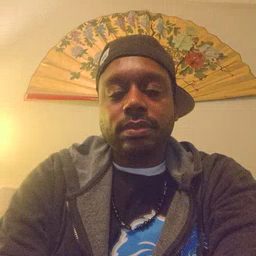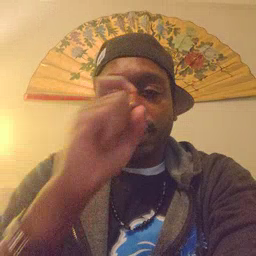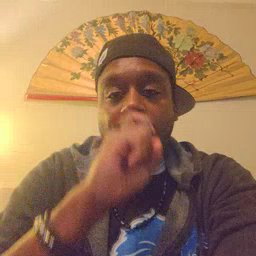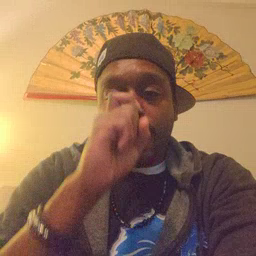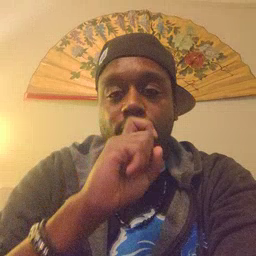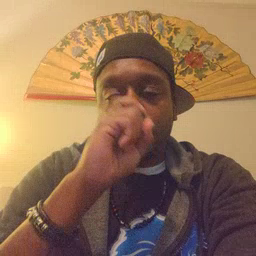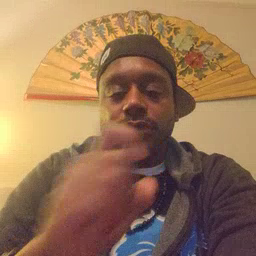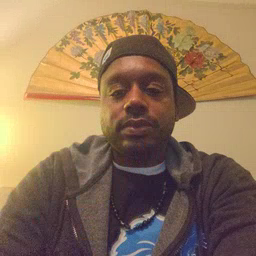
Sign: doll